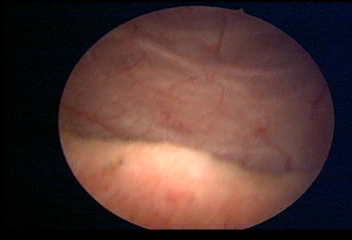
Modality: WLC
Class: Normal mucosa
Bladder cancer association: No